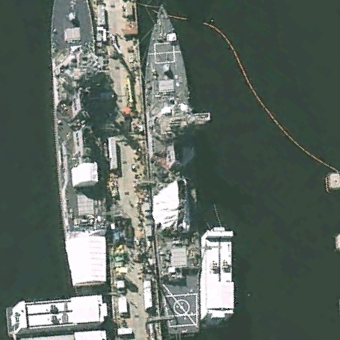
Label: destroyer